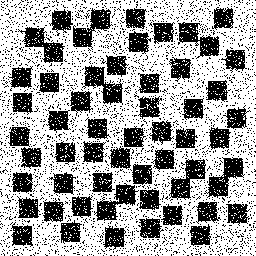
Squares: 59
Triangles: 0
Stars: 0
Total shapes: 59